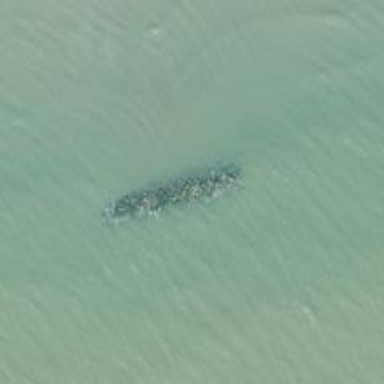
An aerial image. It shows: Breakwater structure.